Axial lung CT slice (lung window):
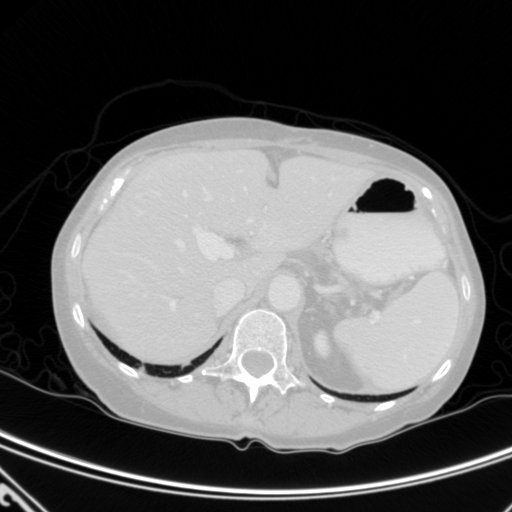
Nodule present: no